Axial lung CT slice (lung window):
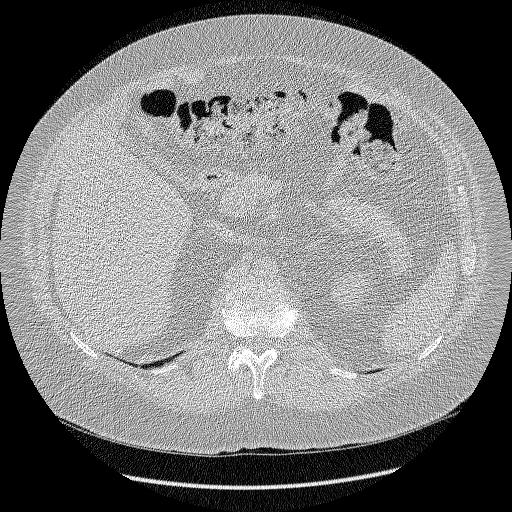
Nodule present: no